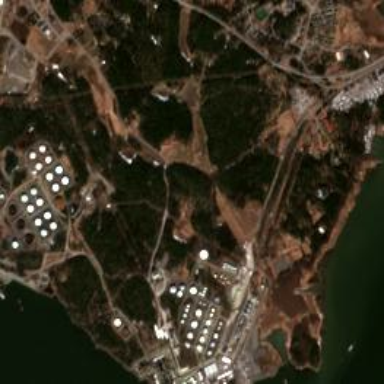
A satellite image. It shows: Industrial area primarily used for oil-related activities.